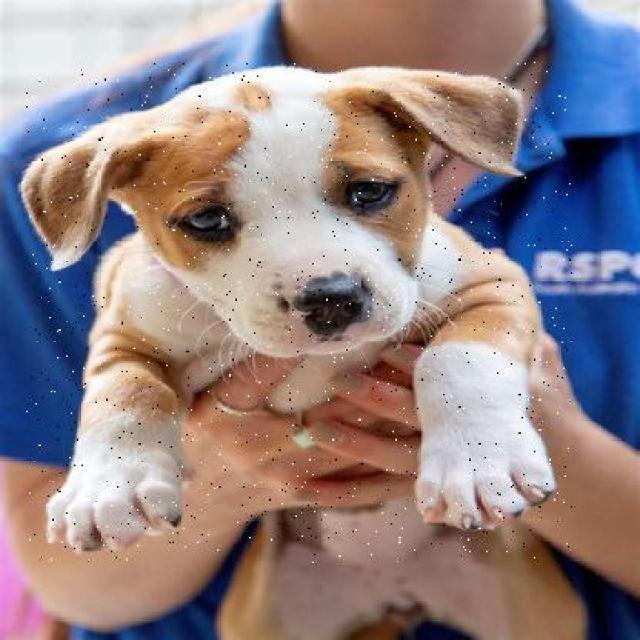
Healthy canine skin — no visible lesions, inflammation, or abnormalities. The skin and coat appear normal.